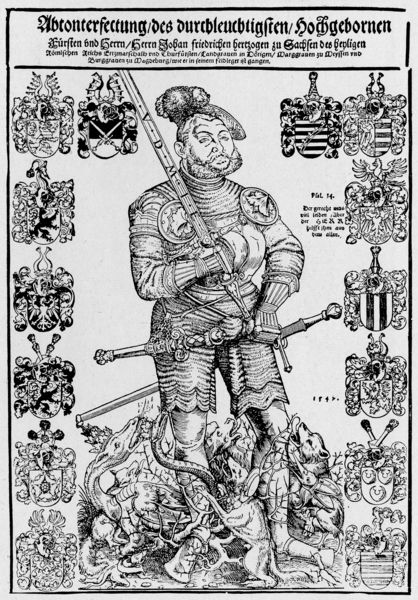
Titel: Bildnis von Johann Friedrich dem Großmütigen, Kurfürst von Sachsen
Künstler: Lucas d.J. Cranach
Institution: (Seriendruck)
Schlagwörter: feder, kampf, mann, grau, handschuhe, hut, zeichnung, hund, hunde, tiere, ornament, bart, hose, kappe, mütze, böse, gesicht, rahmen, bildnis, portrait, porträt, pose, adel, blatt, krone, renaissance, schulter, maus, beine, federbusch, füße, schrift, man, haltung, grafik, friedrich, lanze, karikatur, riemen, ornamente, metall, deutsch, katze, druck, schwarz weiß, stich, titel, schwert, schwerter, säbel, text, uniform, waffen, soldat, waffe, überschrift, asiatisch, schlange, degen, helm, herrscher, allegorie, ritter, rüstung, ganzfigur, wappen, serie, dolch, krieger, dornen, herzog, schlangen, feldherr, emblem, kupferstich, bär, ungeheuer, drachen, drache, bellen, georg, monster, untier, sachsen, lindwurm, hung, bestien, schiessen, untiere, beinschienen, dorne, herold, johann friedrich, schlangr, hochgeborener, bät, kleffen, keifen